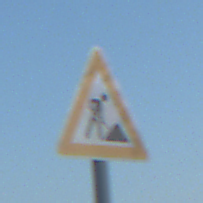
Verkehrszeichen: Arbeitsstelle
Umgebung: Outdoor, RoadRail
Tageszeit: MorningAfternoon
Wetter: Clear
Licht: Natural
Jahreszeit: NotSpecified
Kontrast: HighContrast